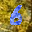
Label: 6